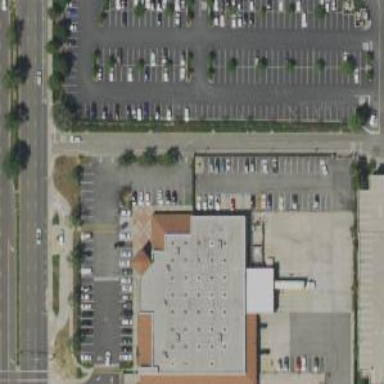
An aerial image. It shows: Parking space.